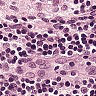
Metastatic tissue present: no